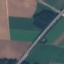
Land use / land cover: Highway